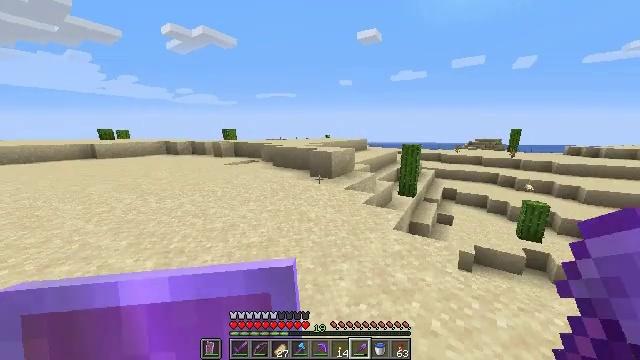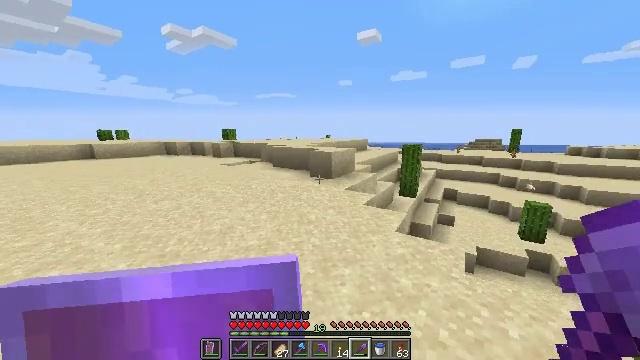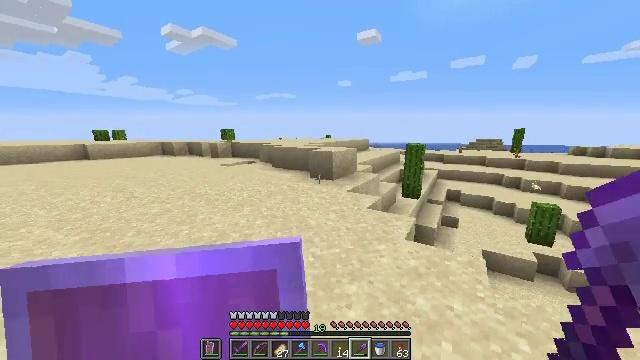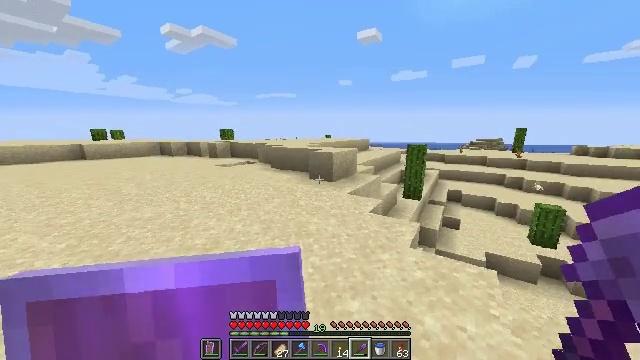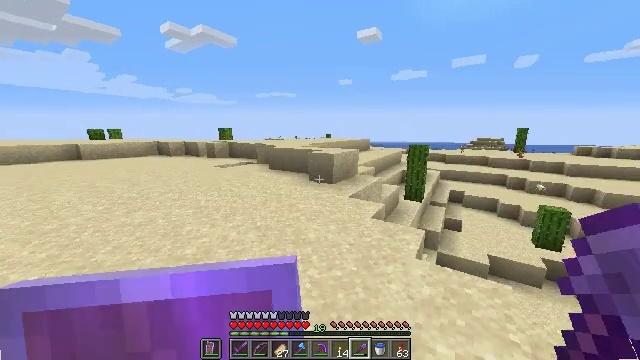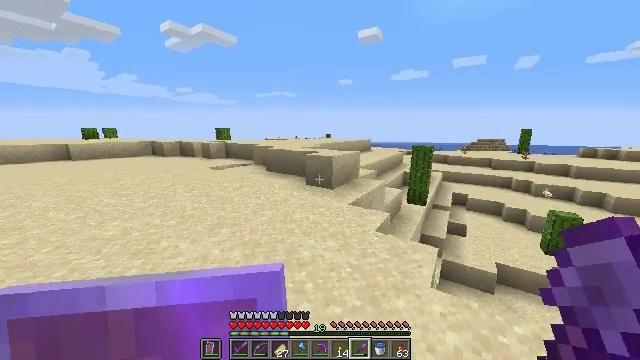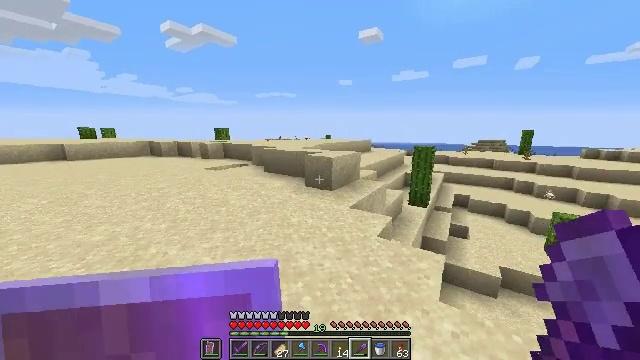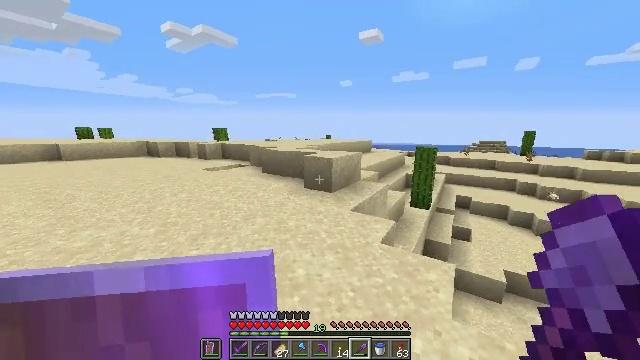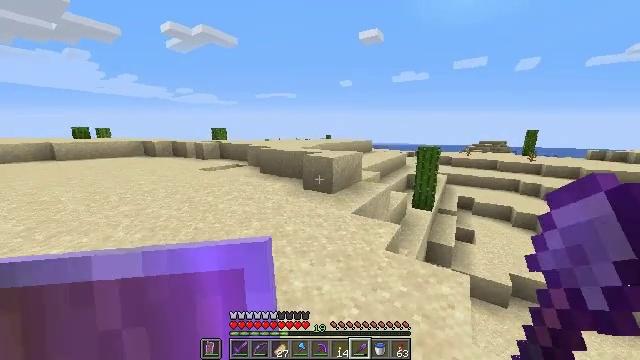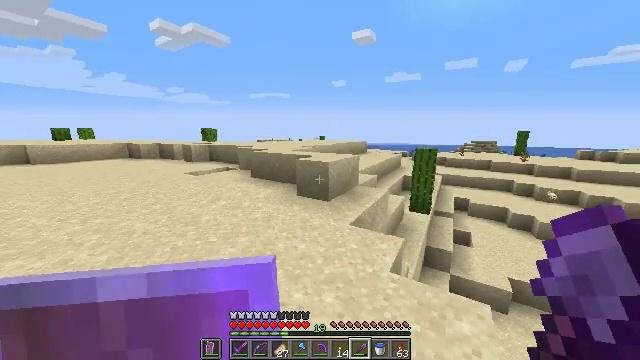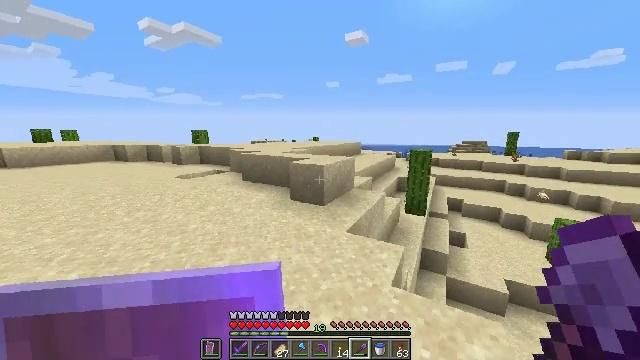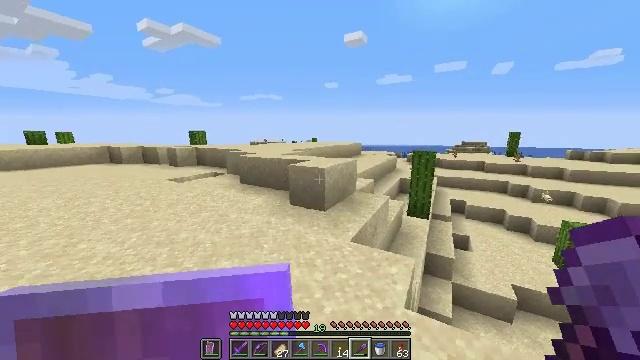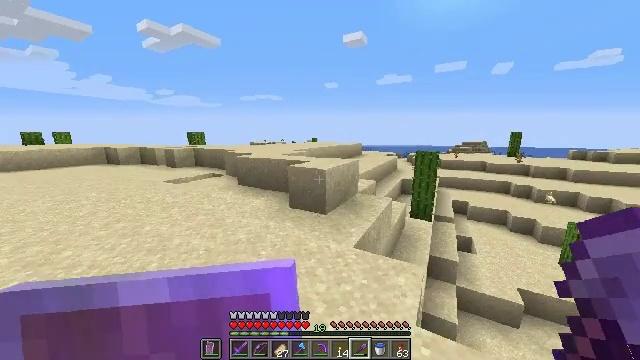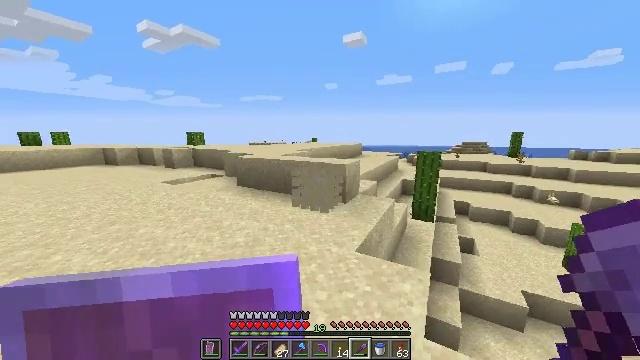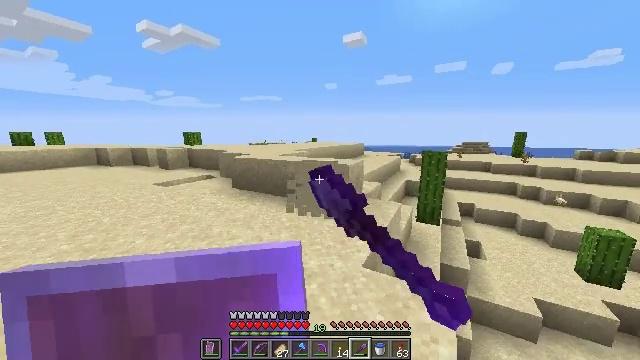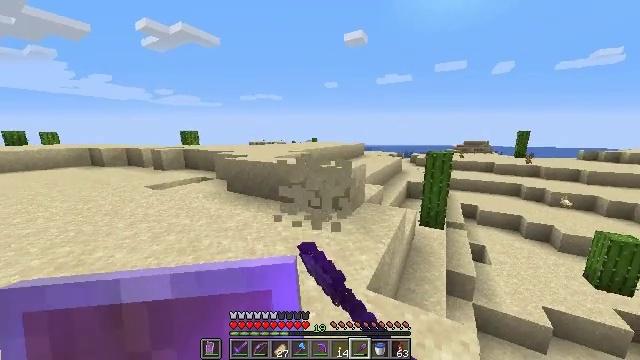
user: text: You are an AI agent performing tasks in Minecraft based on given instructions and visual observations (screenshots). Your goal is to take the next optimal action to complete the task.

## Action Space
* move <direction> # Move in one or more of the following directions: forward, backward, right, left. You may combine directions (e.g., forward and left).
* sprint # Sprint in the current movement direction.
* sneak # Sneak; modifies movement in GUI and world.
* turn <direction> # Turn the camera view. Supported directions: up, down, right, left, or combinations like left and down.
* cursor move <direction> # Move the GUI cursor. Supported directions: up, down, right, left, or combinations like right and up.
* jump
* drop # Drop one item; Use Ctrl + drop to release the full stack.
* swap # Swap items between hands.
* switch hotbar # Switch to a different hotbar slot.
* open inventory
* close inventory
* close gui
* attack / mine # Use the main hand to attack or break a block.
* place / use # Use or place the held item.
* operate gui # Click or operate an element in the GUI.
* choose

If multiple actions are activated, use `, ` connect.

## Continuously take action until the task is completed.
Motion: motion action
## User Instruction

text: Collect sand to make glass.
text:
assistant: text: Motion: move forward, sprint
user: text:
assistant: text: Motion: move forward, sprint
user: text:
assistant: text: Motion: move forward, sprint
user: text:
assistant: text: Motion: move forward, sprint
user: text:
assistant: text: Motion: move forward, sprint
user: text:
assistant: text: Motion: move forward, sprint
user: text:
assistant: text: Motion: move forward, sprint
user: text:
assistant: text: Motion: move forward, sprint
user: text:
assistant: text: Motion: move forward, sprint, turn right
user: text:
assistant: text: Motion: move forward, sprint, turn right
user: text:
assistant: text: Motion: move forward, sprint
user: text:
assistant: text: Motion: move forward, sprint
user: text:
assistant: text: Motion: move forward, sprint, attack / mine
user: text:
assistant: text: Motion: move forward, sprint, attack / mine
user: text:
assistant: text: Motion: move forward, sprint, attack / mine
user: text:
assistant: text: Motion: move forward, sprint, attack / mine
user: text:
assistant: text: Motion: move forward, sprint, turn left, attack / mine
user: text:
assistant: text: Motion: move forward, sprint, turn left, attack / mine
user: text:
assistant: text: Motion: move forward, sprint, turn left, attack / mine
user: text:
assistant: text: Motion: move forward, sprint, turn left, attack / mine
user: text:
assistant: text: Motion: move forward, sprint, turn left, attack / mine
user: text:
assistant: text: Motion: move forward, sprint, attack / mine
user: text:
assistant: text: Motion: move forward, sprint, turn left, attack / mine
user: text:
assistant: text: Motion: move forward, sprint, attack / mine
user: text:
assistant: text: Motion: move forward, sprint, attack / mine
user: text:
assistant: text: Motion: move forward, sprint, attack / mine
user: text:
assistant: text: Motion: move forward, sprint, attack / mine
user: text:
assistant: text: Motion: move forward, attack / mine
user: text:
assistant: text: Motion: move right, attack / mine
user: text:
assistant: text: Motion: move right, turn right, attack / mine